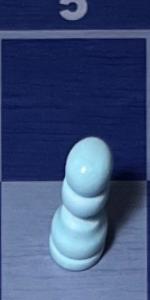
Label: Pawn_White